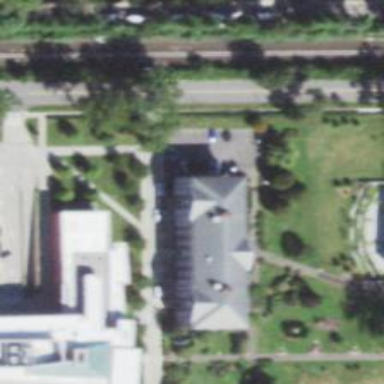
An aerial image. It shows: University building.